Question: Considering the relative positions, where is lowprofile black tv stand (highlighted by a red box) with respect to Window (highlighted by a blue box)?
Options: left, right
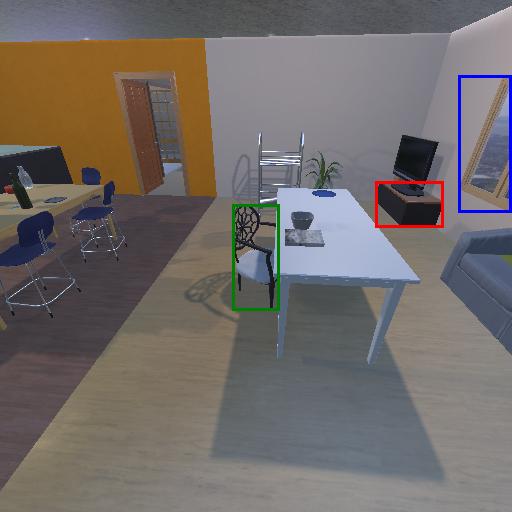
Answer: left